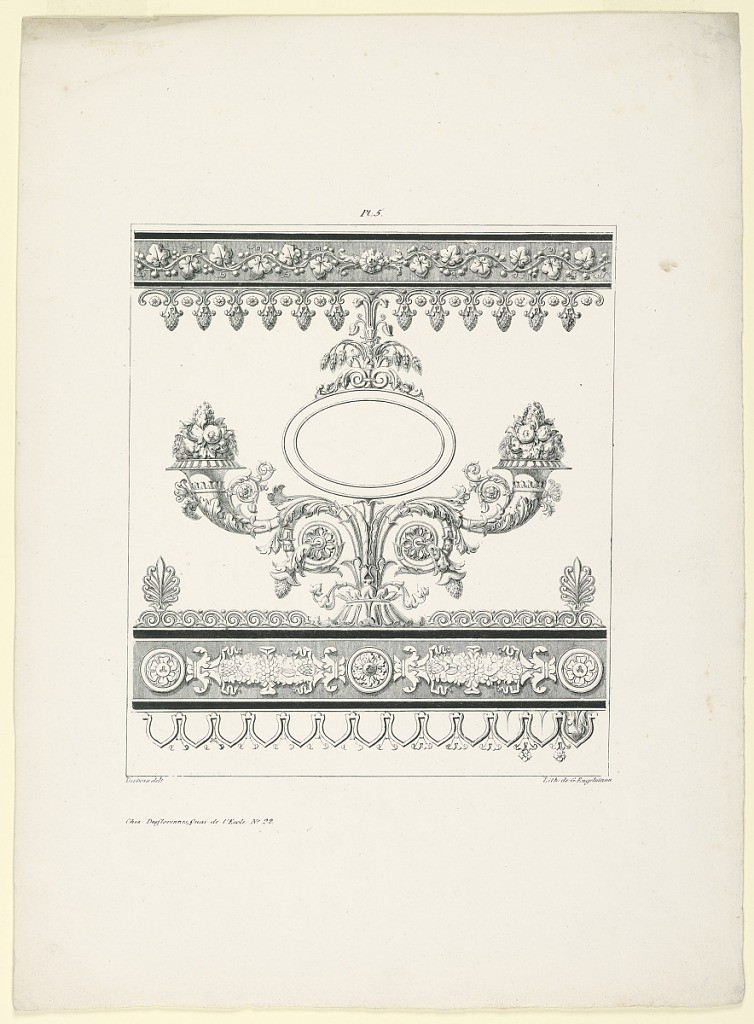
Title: Frieze with Ovoidal Frame
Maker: Gottfried Engelmann, 1788 – 1839
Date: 1823
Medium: Lithograph Support: white wove paper
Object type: Print
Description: Lithographed in the manner of an engraving; a high frieze with a palmette ornament with cornucopias and an ovoidal frame, topped by a band with vine rinceaux; underneath a band with garlands alternating with rosettes, and lambrequins.